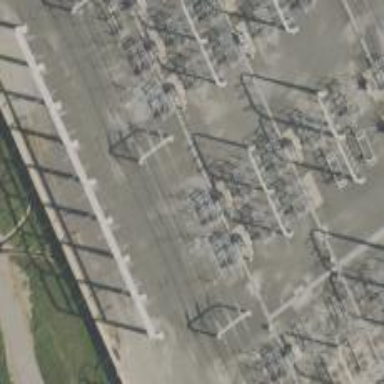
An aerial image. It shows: Switch for power supply.